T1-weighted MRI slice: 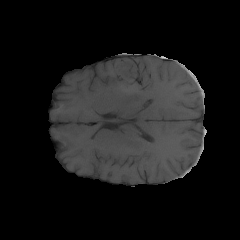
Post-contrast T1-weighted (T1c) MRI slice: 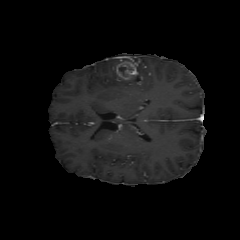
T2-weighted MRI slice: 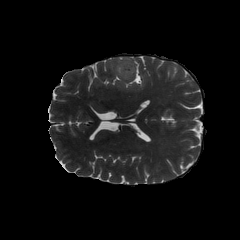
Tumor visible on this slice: yes